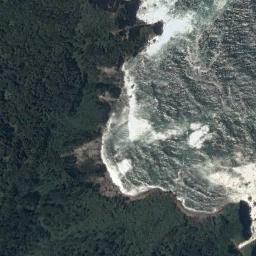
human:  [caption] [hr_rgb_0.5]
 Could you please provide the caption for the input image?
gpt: There is a large area of vegetation next to the beach .

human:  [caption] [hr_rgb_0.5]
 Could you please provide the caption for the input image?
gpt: The type of beach is rocky coast and dense green plants are on the beach .

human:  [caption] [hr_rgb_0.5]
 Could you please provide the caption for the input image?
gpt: The blue sea and dense forest by the beach .

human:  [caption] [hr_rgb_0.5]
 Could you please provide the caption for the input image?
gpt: The beach is made up of light green seawater and dense trees .

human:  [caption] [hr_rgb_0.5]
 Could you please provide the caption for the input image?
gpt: The grass is beside the beach .